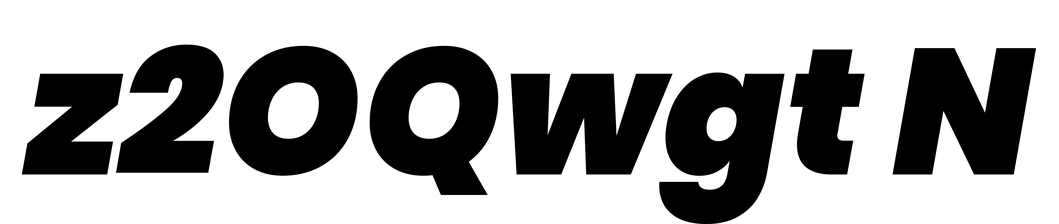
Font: Poppins-BlackItalic